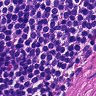
Metastatic tissue present: no